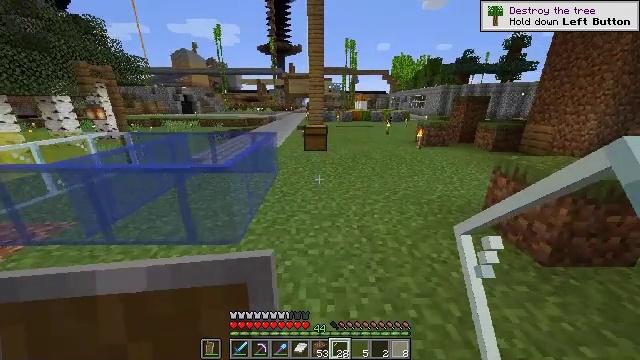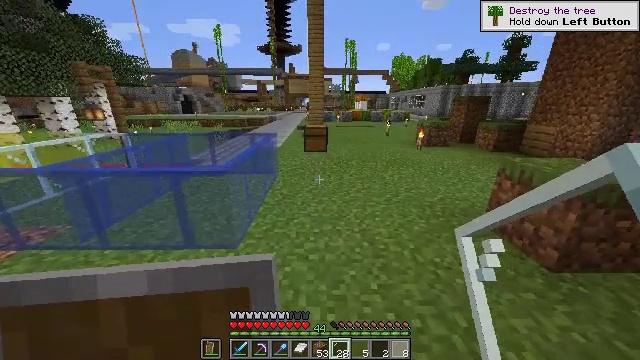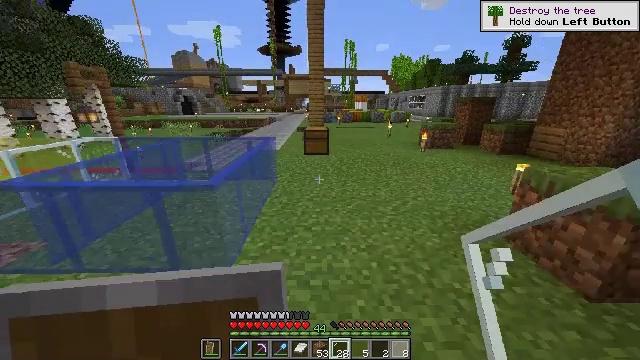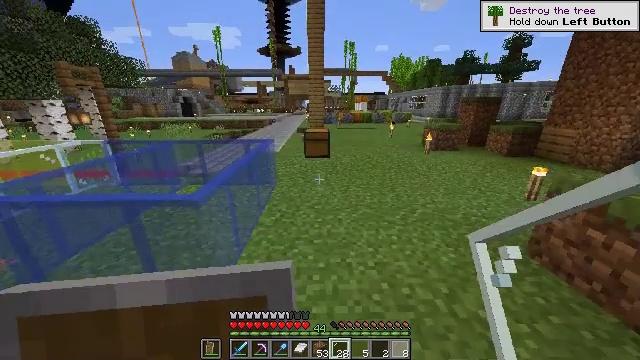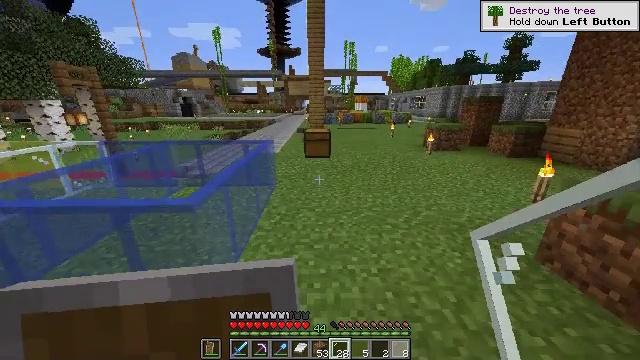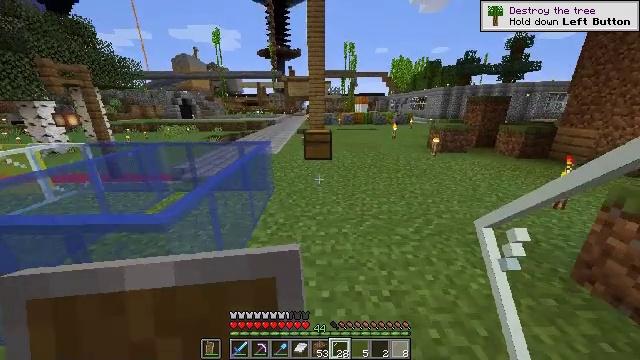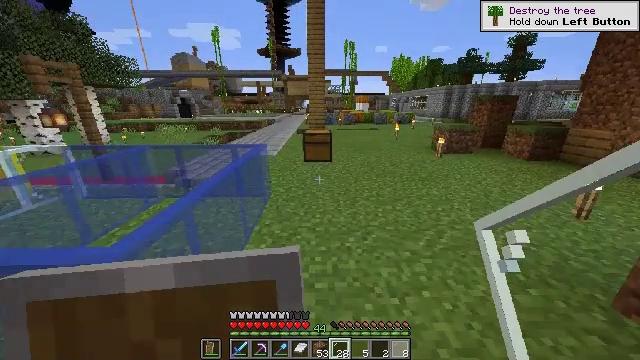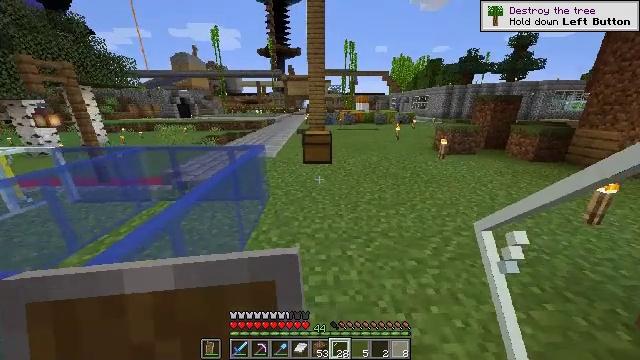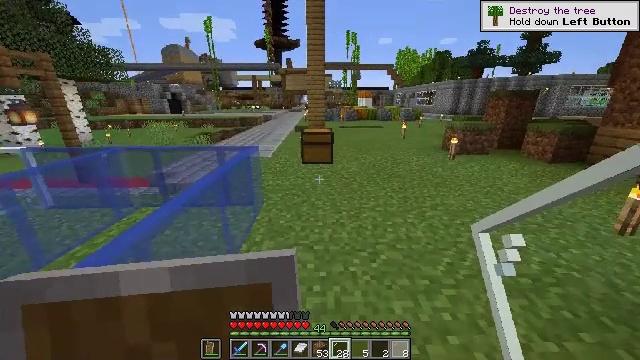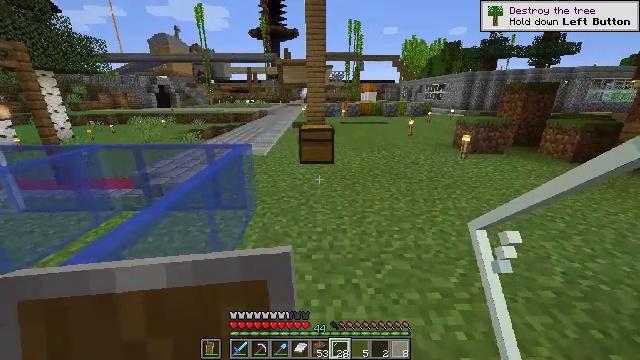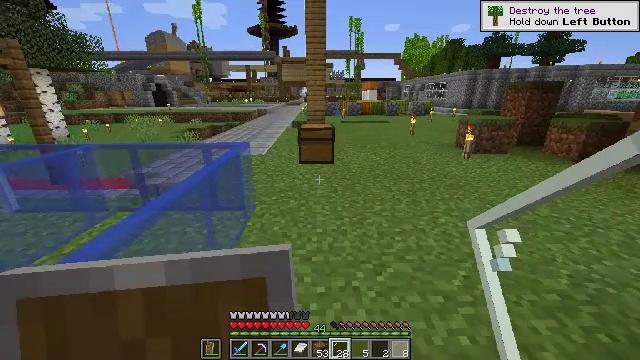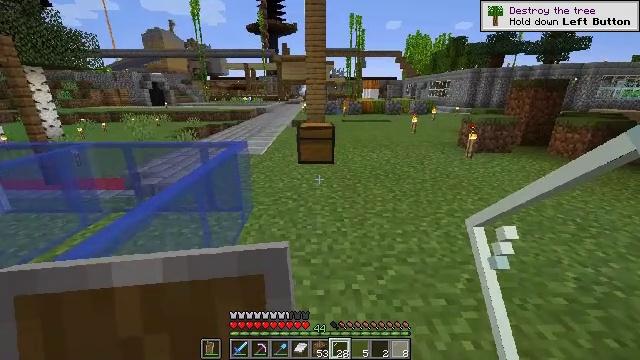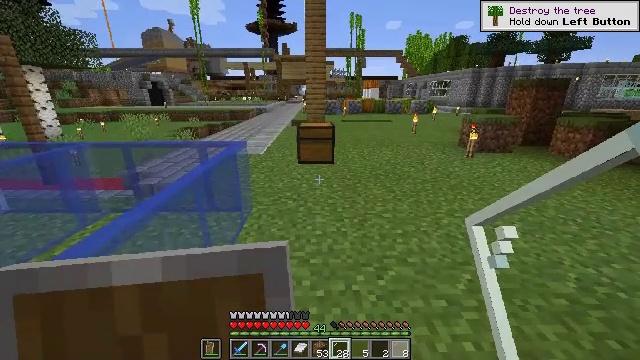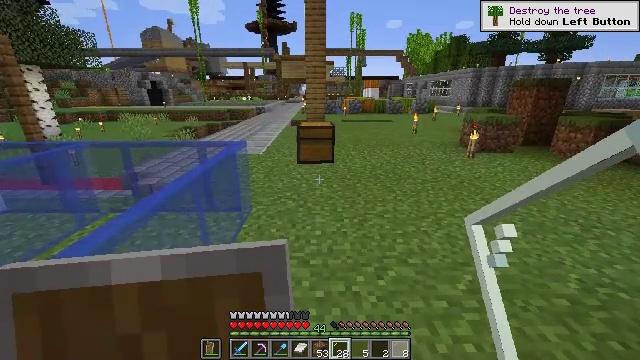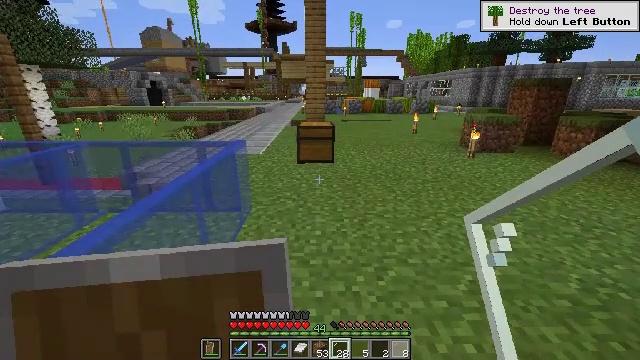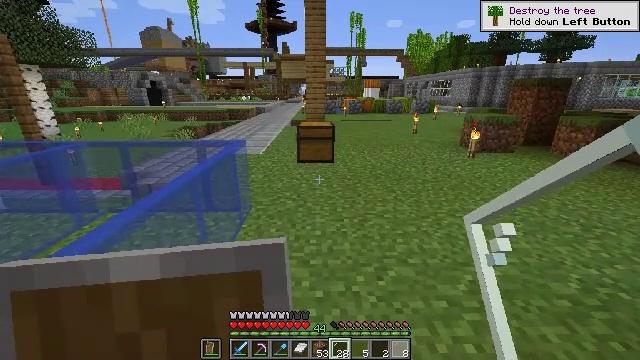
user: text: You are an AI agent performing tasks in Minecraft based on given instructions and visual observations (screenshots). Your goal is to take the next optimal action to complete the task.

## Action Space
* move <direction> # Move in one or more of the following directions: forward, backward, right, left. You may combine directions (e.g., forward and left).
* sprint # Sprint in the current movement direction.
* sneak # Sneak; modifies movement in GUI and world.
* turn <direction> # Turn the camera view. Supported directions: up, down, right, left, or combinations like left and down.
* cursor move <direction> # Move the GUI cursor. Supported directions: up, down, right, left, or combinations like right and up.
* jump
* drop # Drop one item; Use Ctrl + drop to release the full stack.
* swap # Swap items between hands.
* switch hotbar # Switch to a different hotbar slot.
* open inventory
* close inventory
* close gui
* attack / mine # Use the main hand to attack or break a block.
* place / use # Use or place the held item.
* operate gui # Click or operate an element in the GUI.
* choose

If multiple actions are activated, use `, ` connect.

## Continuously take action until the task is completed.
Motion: motion action
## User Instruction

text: Craft a magenta stained glass pane.
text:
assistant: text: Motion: move forward
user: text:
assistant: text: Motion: move forward
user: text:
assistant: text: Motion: move forward
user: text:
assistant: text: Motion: move forward
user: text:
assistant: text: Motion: move forward
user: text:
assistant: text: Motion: move forward
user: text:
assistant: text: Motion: no_op
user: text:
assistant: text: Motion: no_op
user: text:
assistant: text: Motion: no_op
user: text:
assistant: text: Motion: no_op
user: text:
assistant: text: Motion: no_op
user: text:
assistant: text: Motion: no_op
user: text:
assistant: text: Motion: no_op
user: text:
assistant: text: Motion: no_op
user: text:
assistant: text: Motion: no_op
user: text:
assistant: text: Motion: no_op
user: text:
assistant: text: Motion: no_op
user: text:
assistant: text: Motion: no_op
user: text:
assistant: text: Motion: no_op
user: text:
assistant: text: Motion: no_op
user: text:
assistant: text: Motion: no_op
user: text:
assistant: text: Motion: no_op
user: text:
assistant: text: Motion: no_op
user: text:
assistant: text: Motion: no_op
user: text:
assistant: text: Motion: no_op
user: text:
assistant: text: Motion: no_op
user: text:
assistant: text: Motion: no_op
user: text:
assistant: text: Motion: no_op
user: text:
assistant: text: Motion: no_op
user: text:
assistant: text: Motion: no_op